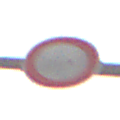
Verkehrszeichen: VerbotFahrzeugeAllerArt
Umgebung: Outdoor, Nature
Tageszeit: MorningAfternoon
Wetter: PartlyCloudy
Licht: Natural
Jahreszeit: Winter
Kontrast: MediumContrast